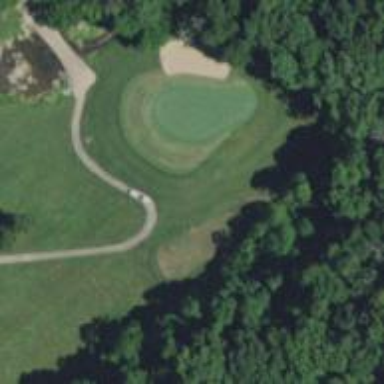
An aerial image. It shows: Pathway for golf carts.